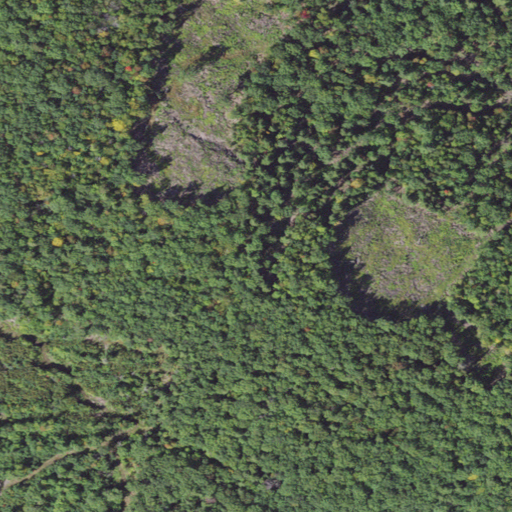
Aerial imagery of mountain in New Hampshire named Mount Tug containing deciduous forest, mixed forest, grassland, evergreen forest, and open development